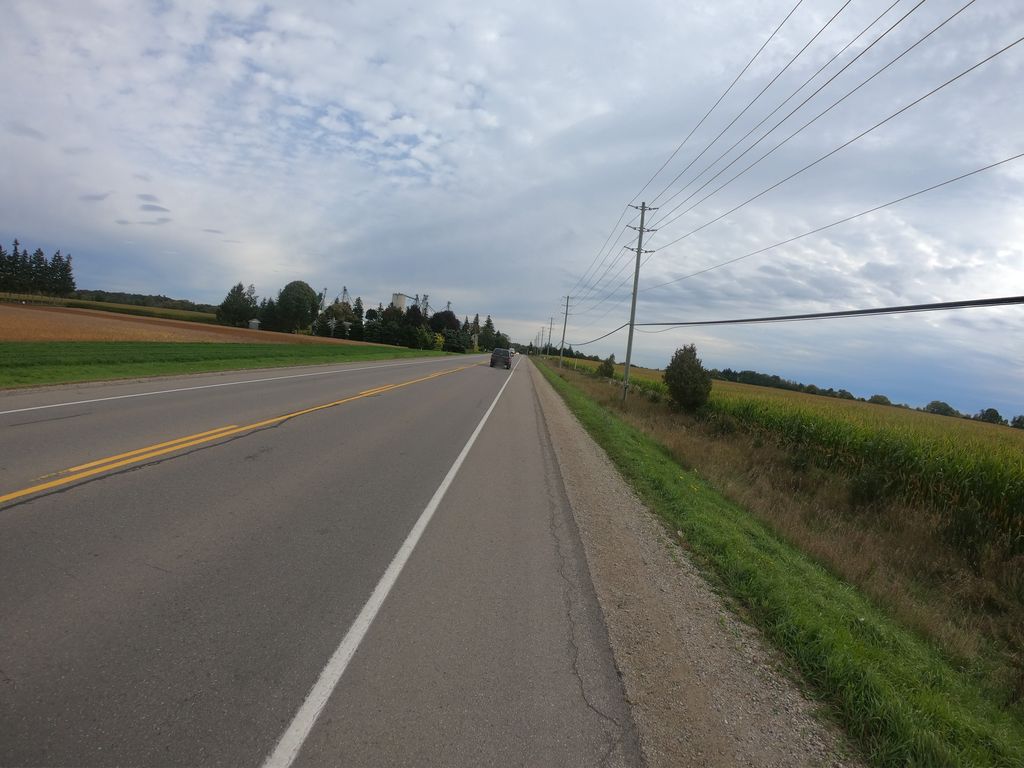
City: kitchener-waterloo